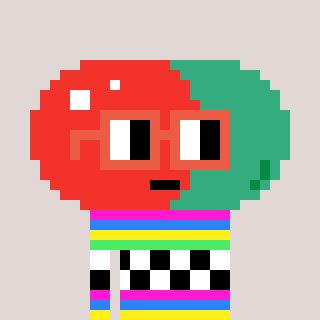
a pixel art character with square orange glasses, a pill-shaped head and a darkbrown-colored body on a warm background